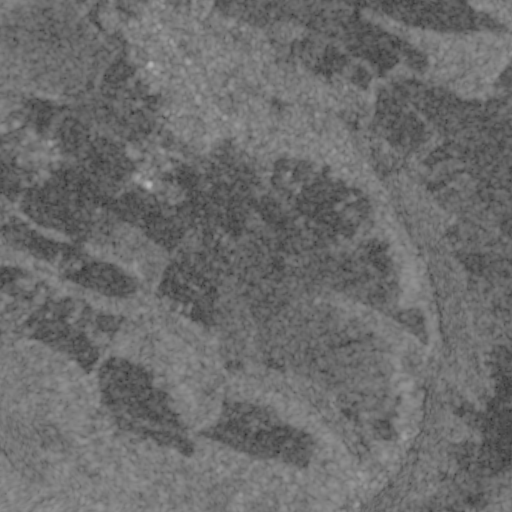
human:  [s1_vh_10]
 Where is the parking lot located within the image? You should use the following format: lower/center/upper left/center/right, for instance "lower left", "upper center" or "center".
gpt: The parking lot is located in the upper center of the image.
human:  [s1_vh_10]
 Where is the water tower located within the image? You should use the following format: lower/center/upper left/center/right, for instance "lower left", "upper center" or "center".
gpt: The water tower is located in the center of the image.
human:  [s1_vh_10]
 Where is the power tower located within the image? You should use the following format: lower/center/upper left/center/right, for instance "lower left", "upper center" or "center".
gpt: There is no power tower in the image.

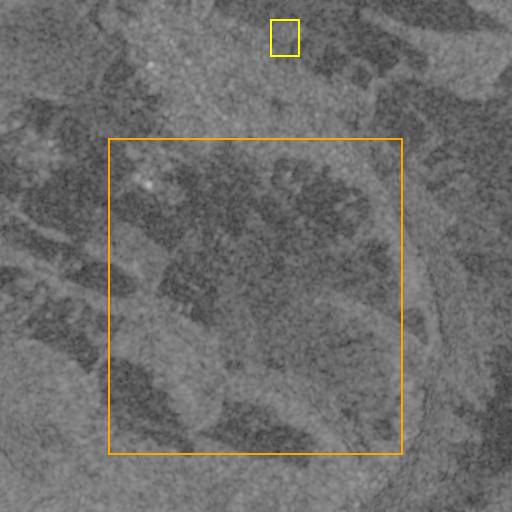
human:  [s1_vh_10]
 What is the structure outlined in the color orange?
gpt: The structure outlined in orange is a crop field.
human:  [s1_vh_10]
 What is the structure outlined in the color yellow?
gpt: The structure outlined in yellow is a park.
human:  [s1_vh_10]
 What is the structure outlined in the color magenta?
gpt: There is no magenta outline.